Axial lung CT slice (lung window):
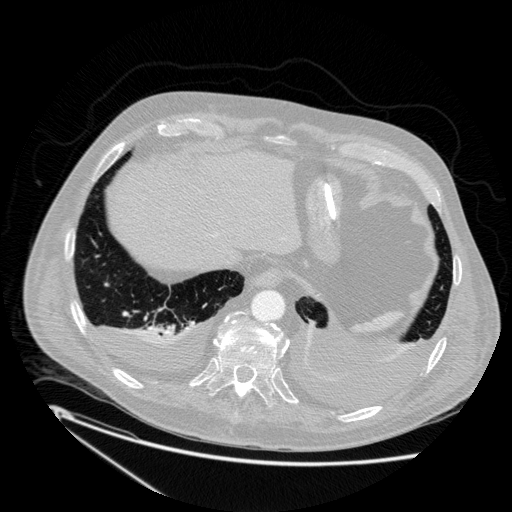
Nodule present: no